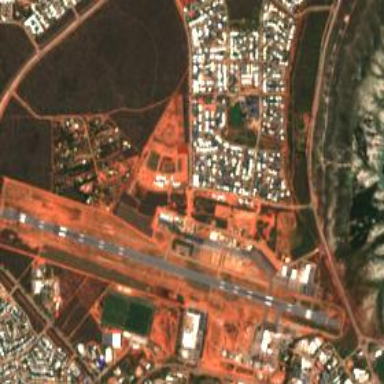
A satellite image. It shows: View of runway in airport.